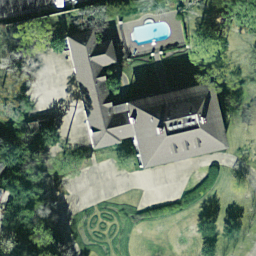
Label: residential